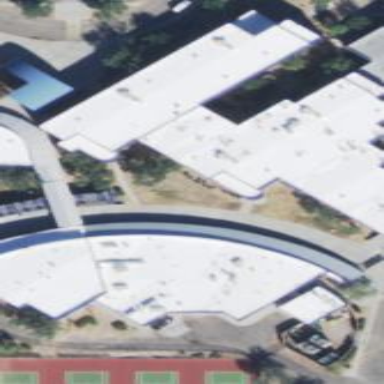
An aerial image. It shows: Part of building.